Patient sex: F
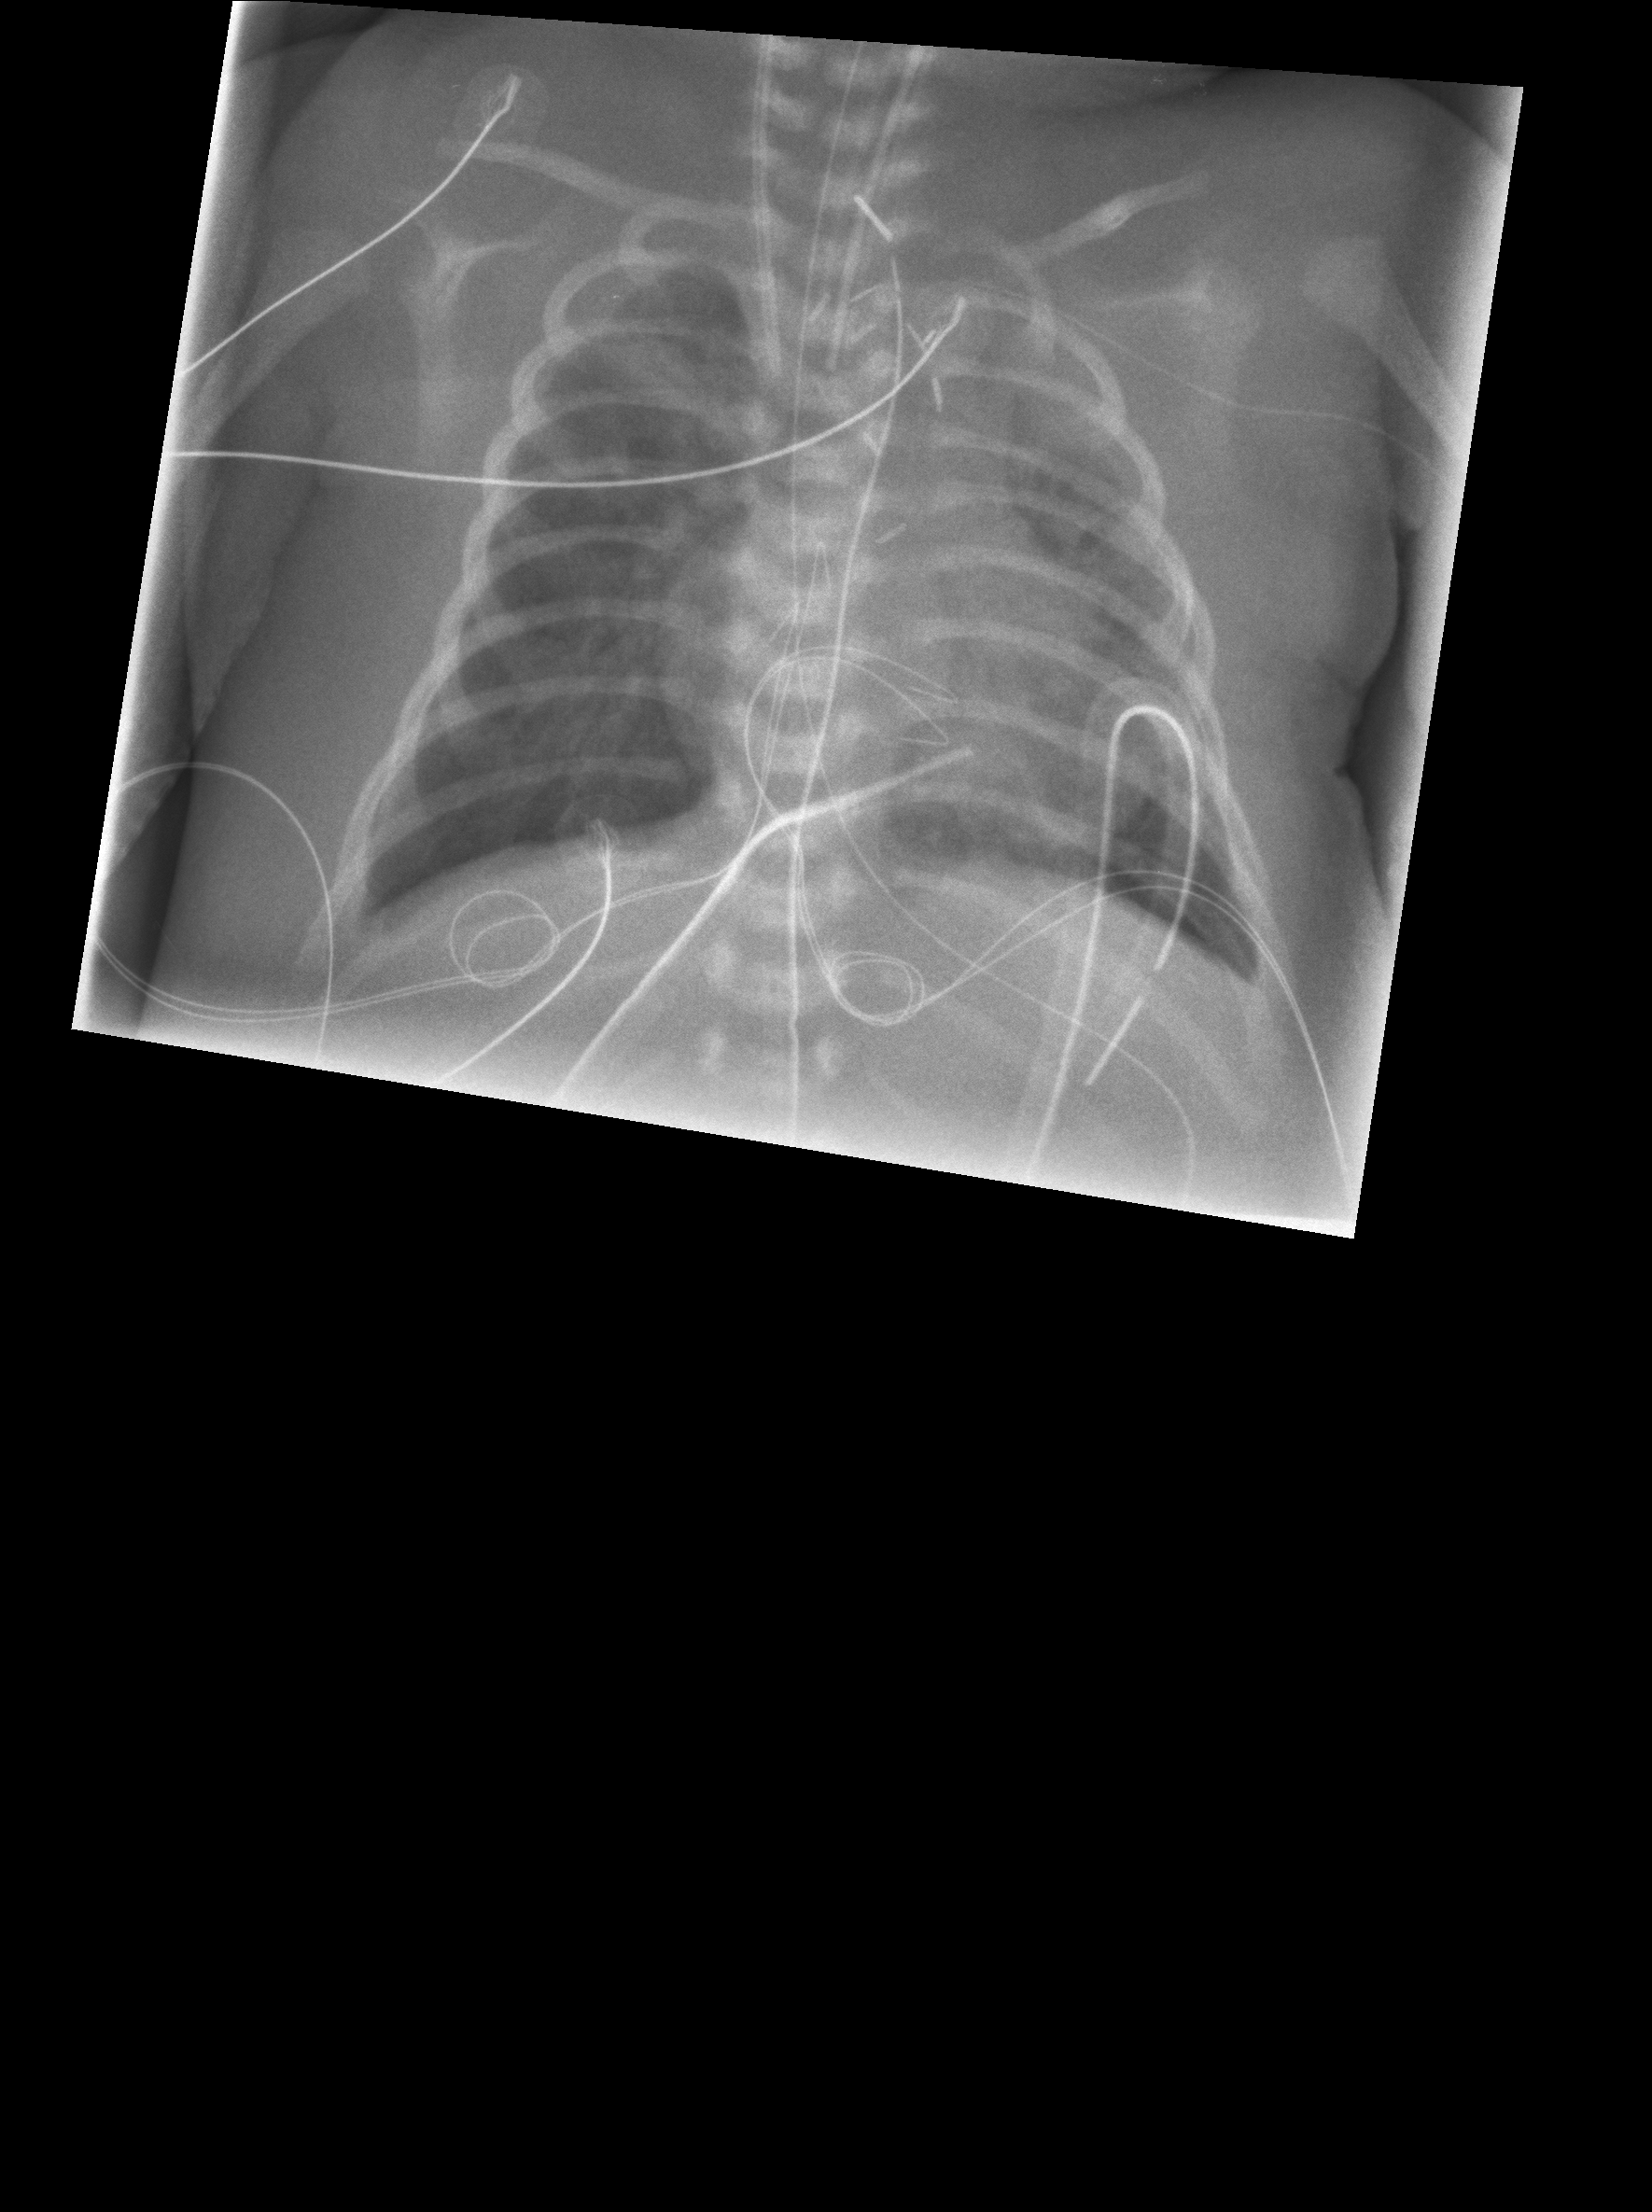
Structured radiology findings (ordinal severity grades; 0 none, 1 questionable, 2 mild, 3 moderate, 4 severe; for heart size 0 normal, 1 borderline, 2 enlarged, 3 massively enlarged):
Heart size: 0
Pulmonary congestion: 0
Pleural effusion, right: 0
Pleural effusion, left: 0
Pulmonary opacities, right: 2
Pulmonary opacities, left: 2
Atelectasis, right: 2
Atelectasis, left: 3